Question: When using the bootstrap grid, the vertical spaces and the most left & right are 15px but the spaces between the columns are double: 30px.
Is there a way to make them also 15px without changing Bootstrap CSS?

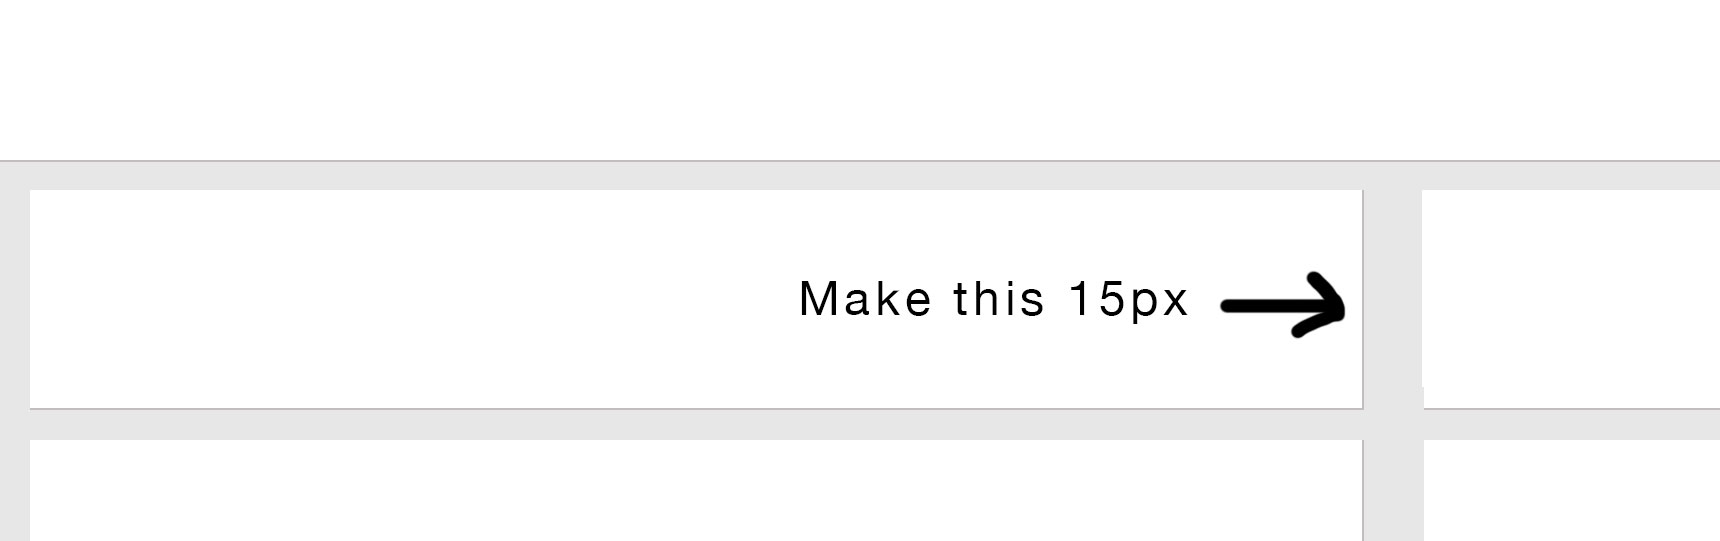
Answer: It's very easy to change the gutter without affecting the core bootstrap.css and still be able to use the same classes to push pull and offset.
Just make sure your .row around the new gutters has negative left and right margin equal to the padding on the left and right of the columns. Just like all floated elements this grid, like the Bootstrap grid, is exactly the same and will still require no more than 12 columns per row, if exceeded all heights need to be equal or you will need to clear them or use some other means such as jQuery or making them all the same height.
## https://jsbin.com/wonuni/1/

'''
.row.grid-15-gutter {
margin-left: -7.5px;
margin-right: -7.5px;
}
.row.grid-15-gutter [class*="col-"] {
padding-left: 7.5px;
padding-right: 7.5px;
}
.panel {
border: 1px solid red;
padding: 10px;
margin-bottom: 15px;
}
'''
'''
<div class="container">
<h2>Modified Grid</h2>
<div class="row grid-15-gutter">
<div class="col-sm-5">
<div class="panel">1</div>
</div>
<div class="col-sm-7">
<div class="panel">2</div>
</div>
</div>
<div class="row grid-15-gutter">
<div class="col-sm-5">
<div class="panel">1</div>
</div>
<div class="col-sm-7">
<div class="panel">3</div>
</div>
</div>
<hr>
<h2>Regular Grid</h2>
<div class="row">
<div class="col-sm-5">
<div class="panel">1</div>
</div>
<div class="col-sm-7">
<div class="panel">2</div>
</div>
</div>
<div class="row">
<div class="col-sm-5">
<div class="panel">1</div>
</div>
<div class="col-sm-7">
<div class="panel">3</div>
</div>
</div>
</div>
'''